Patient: sex M, age 57
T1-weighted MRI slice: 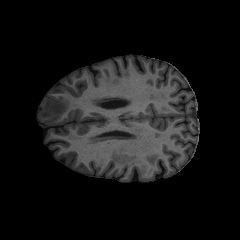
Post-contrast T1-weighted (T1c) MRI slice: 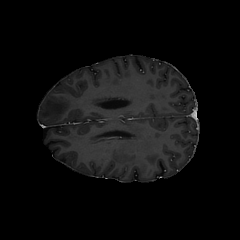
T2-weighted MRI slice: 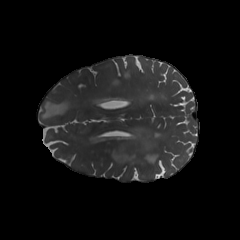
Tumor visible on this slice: yes
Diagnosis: Glioblastoma, IDH-wildtype
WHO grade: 4